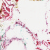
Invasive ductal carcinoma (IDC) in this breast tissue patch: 0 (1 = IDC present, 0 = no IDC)